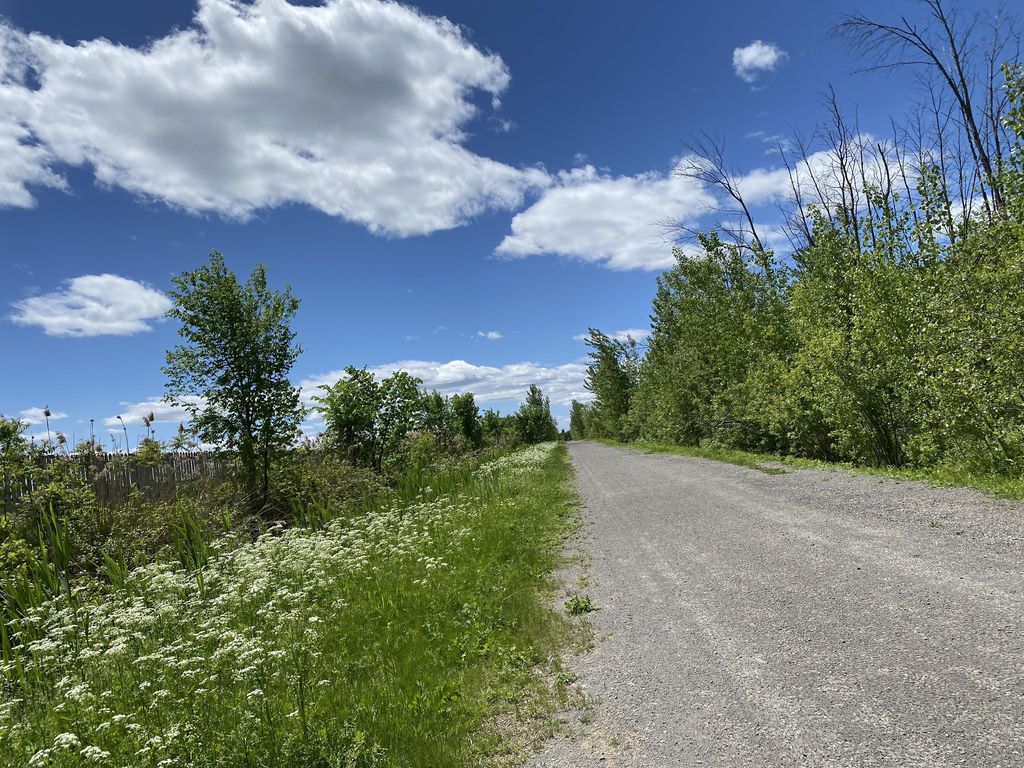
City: montreal